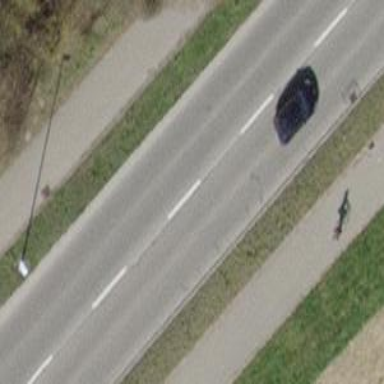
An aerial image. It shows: Secondary road with asphalt surface and separate sidewalk.